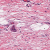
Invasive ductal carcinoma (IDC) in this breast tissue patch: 0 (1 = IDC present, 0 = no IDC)